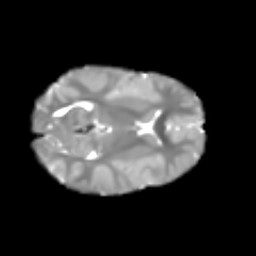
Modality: T2w
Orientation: axial
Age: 6
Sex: male
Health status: healthy